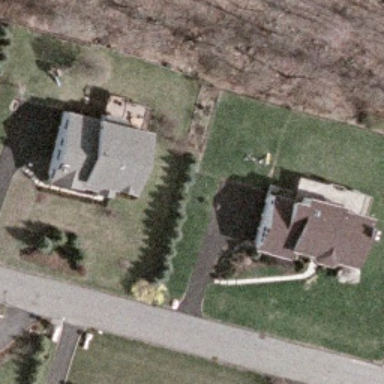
Two houses are surrounded by lawn in the sparse residential area .